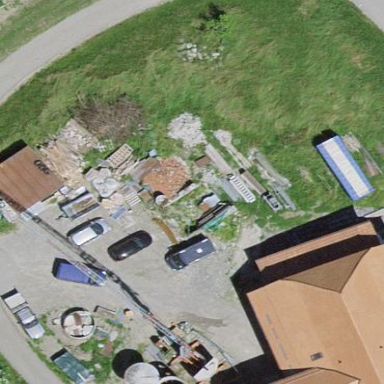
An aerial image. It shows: Rural barn.